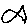
Label: fish